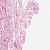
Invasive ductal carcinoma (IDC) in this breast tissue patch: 0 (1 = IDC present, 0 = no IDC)